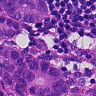
Metastatic tissue present: yes